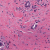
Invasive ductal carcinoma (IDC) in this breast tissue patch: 0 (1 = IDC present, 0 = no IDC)